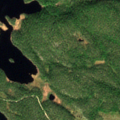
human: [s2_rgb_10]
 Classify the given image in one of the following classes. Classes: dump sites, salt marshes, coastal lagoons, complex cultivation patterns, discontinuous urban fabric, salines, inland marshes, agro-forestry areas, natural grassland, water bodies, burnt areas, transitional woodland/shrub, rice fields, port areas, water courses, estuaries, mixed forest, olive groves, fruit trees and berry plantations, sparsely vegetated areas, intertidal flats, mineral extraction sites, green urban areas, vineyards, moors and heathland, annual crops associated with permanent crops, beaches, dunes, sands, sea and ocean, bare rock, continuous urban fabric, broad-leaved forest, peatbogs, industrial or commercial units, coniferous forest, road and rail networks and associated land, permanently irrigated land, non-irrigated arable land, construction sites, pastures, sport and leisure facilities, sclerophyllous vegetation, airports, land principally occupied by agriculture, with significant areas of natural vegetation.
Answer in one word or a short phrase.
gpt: coniferous forest, transitional woodland/shrub, water bodies